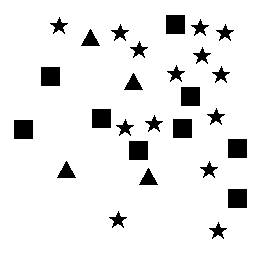
Squares: 9
Triangles: 4
Stars: 14
Total shapes: 27